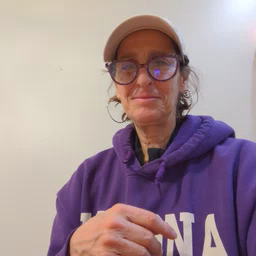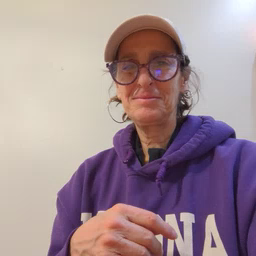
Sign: tooth